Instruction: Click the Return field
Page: home
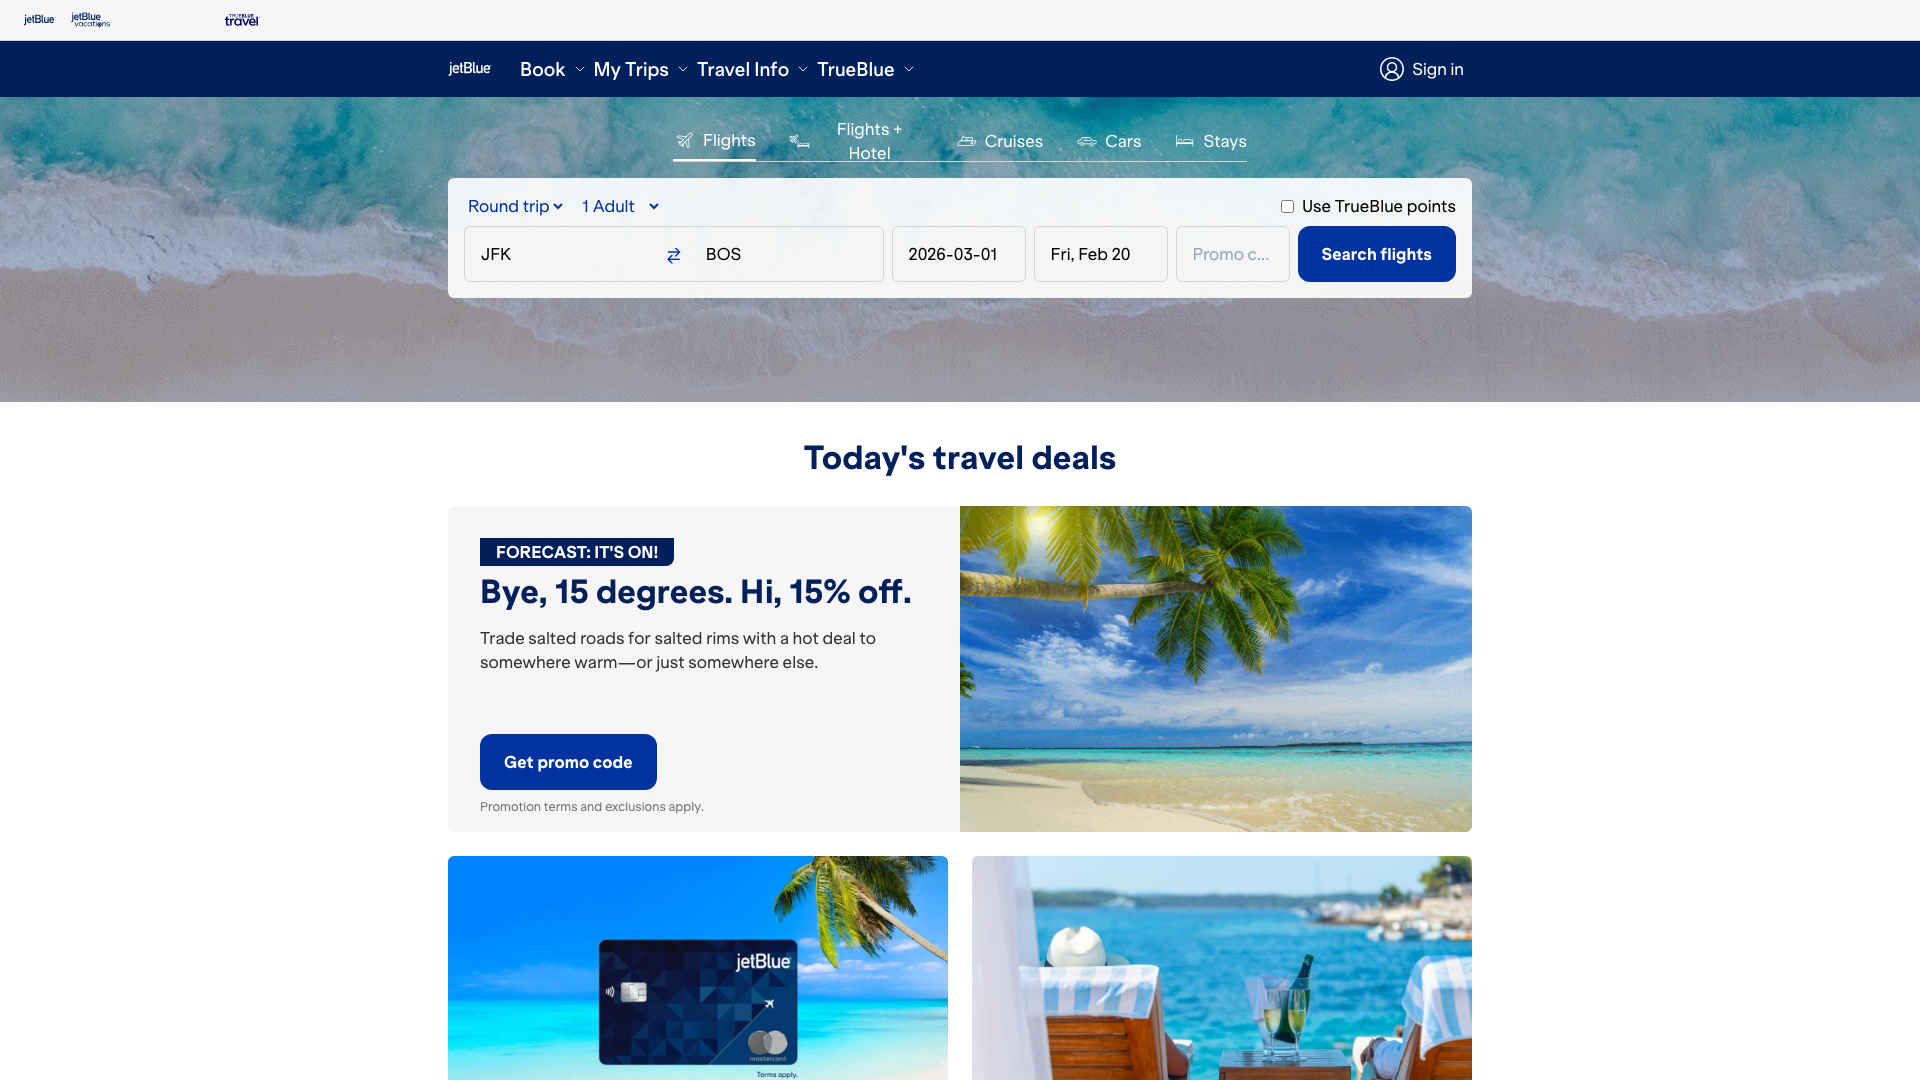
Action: click